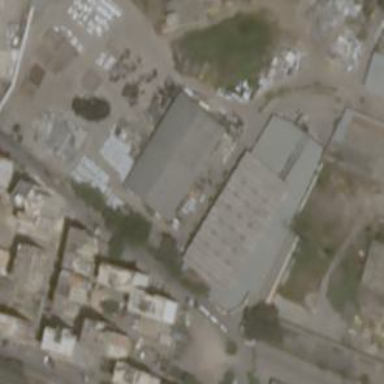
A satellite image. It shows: Industrial building.